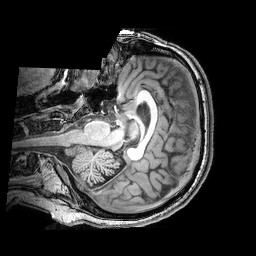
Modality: T1w
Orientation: axial
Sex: male
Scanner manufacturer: philips
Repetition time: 0.008174 s
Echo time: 0.00377 s